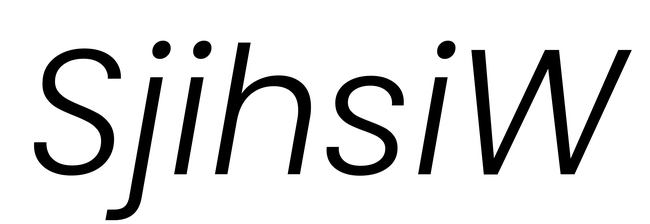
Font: Poppins-LightItalic